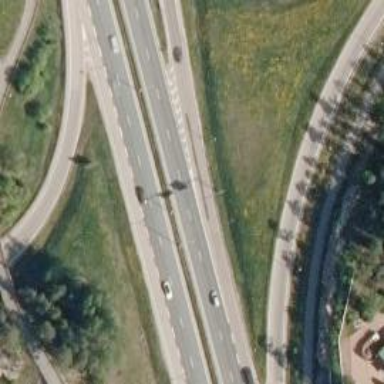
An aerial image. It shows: Asphalt trunk link road.